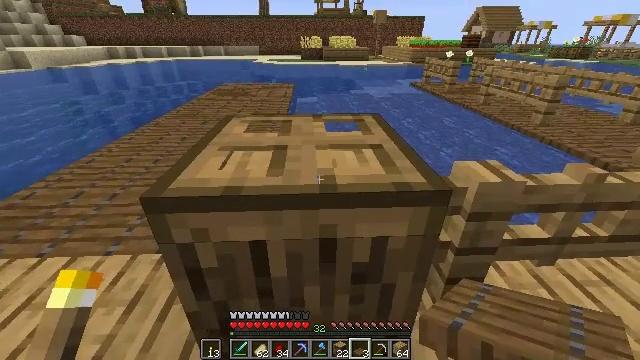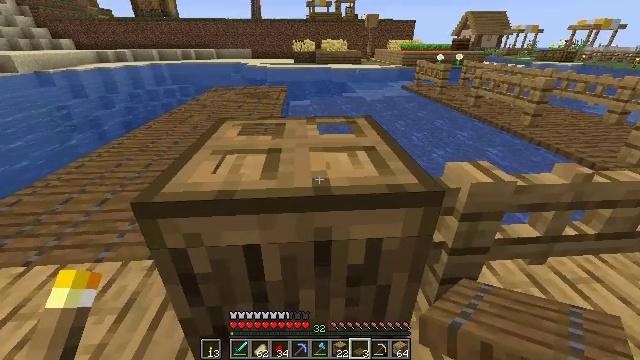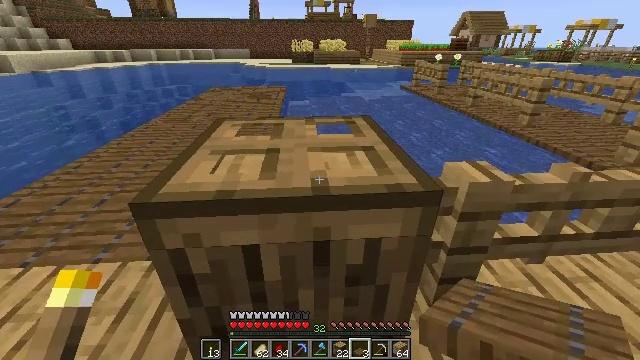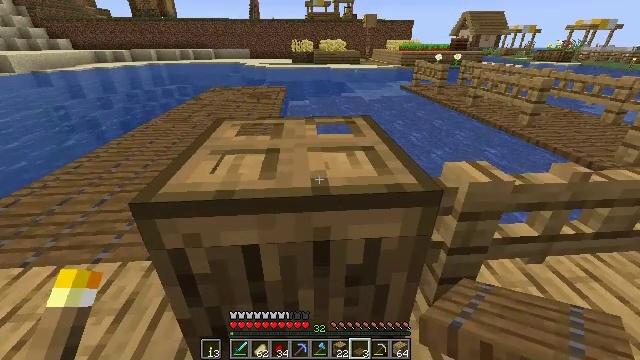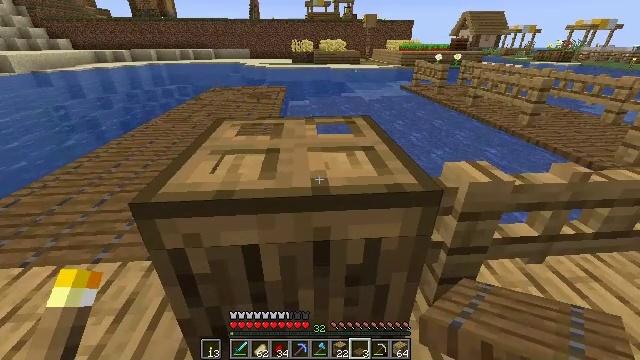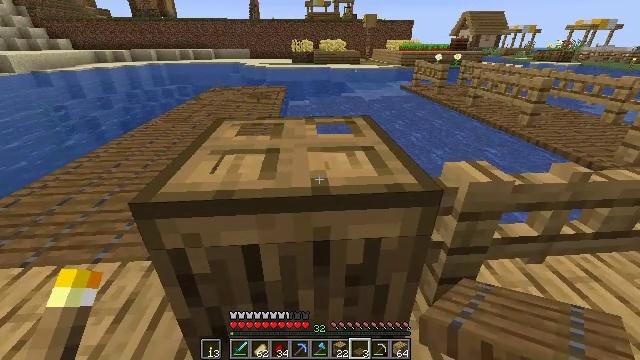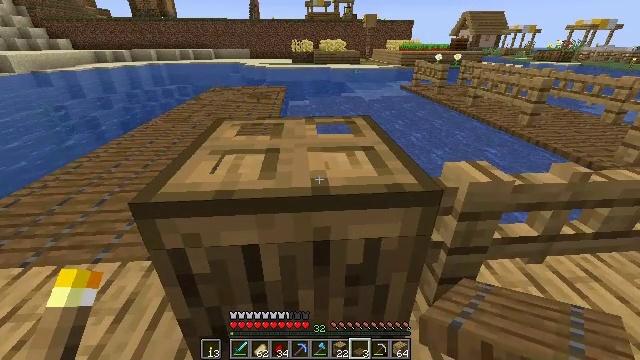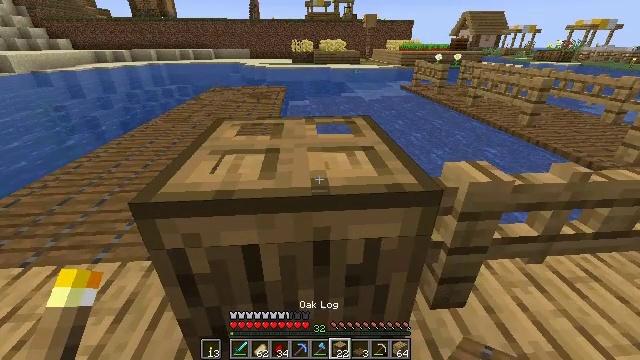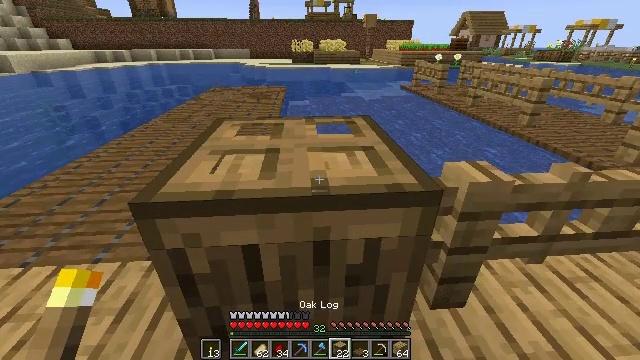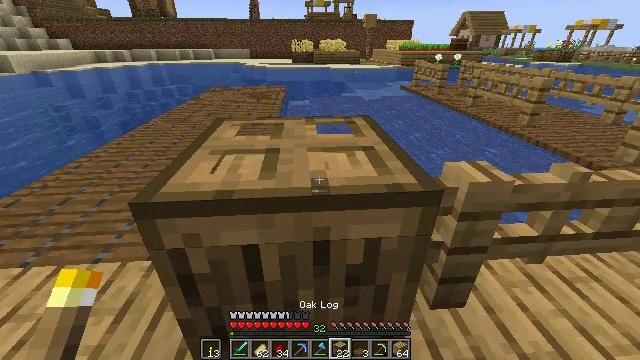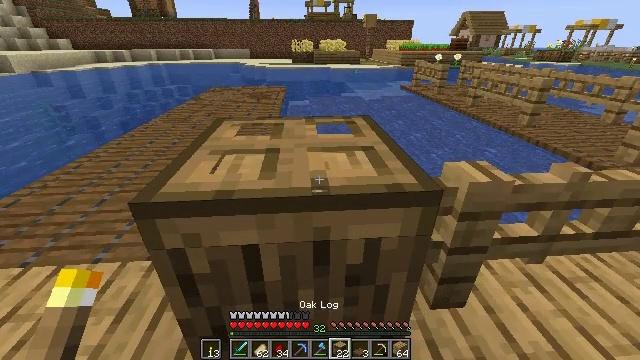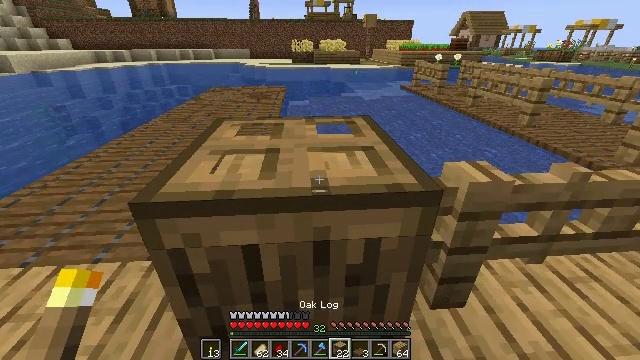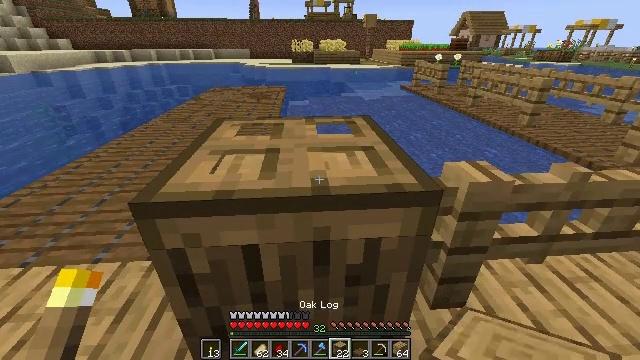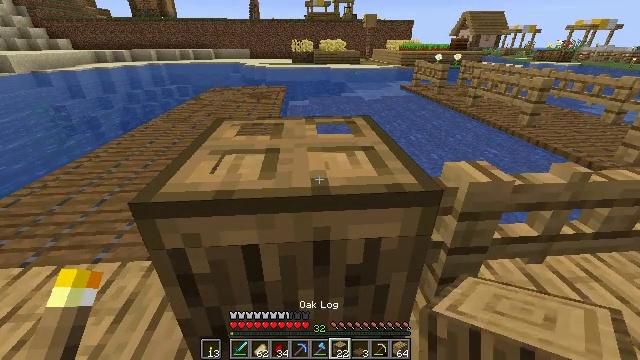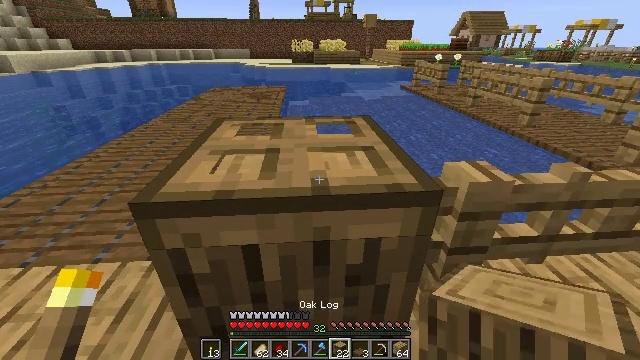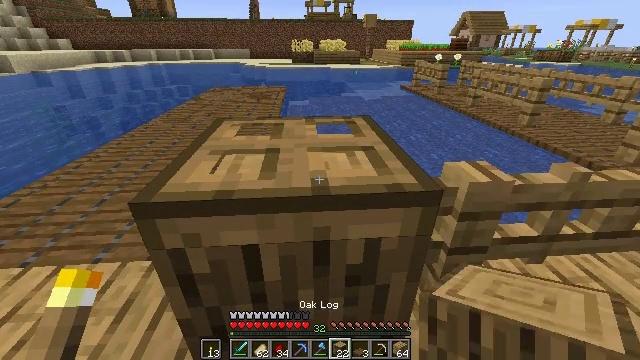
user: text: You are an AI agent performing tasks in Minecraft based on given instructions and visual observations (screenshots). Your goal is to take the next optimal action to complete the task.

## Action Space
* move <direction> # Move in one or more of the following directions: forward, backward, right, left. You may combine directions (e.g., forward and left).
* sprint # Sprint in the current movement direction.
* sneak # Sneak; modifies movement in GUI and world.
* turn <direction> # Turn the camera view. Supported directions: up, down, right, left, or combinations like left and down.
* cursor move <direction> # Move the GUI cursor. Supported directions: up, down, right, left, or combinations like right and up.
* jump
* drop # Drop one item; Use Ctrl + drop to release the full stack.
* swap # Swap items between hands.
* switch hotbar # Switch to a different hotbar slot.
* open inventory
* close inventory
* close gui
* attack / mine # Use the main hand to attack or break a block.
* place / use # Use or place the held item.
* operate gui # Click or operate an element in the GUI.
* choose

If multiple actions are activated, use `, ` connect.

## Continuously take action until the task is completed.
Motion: motion action
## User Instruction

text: Collect the oak trapdoor for re-use.
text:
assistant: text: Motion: turn right
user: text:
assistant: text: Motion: no_op
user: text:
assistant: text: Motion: no_op
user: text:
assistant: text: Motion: no_op
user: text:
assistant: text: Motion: no_op
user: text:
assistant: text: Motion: no_op
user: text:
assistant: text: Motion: no_op
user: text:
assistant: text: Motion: no_op
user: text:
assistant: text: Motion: no_op
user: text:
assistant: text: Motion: no_op
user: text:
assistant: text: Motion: no_op
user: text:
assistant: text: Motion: no_op
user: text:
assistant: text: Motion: no_op
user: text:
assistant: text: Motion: no_op
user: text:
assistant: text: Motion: no_op
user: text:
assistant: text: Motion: no_op
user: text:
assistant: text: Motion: no_op
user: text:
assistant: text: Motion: no_op
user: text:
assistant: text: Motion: no_op
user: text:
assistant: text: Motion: no_op
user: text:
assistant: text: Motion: turn left
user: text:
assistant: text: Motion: no_op
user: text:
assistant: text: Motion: attack / mine
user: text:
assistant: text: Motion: attack / mine
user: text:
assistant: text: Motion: attack / mine
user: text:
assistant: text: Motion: attack / mine
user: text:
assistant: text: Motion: attack / mine
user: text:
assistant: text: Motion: attack / mine
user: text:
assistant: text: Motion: attack / mine
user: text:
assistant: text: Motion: attack / mine